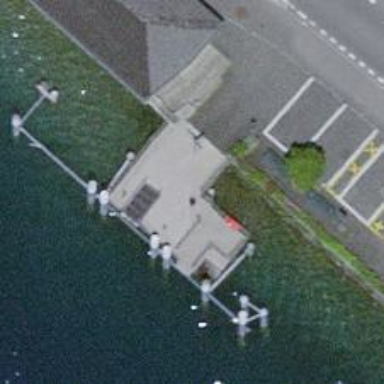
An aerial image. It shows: Ferry terminal.